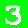
Digit: 3